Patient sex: M
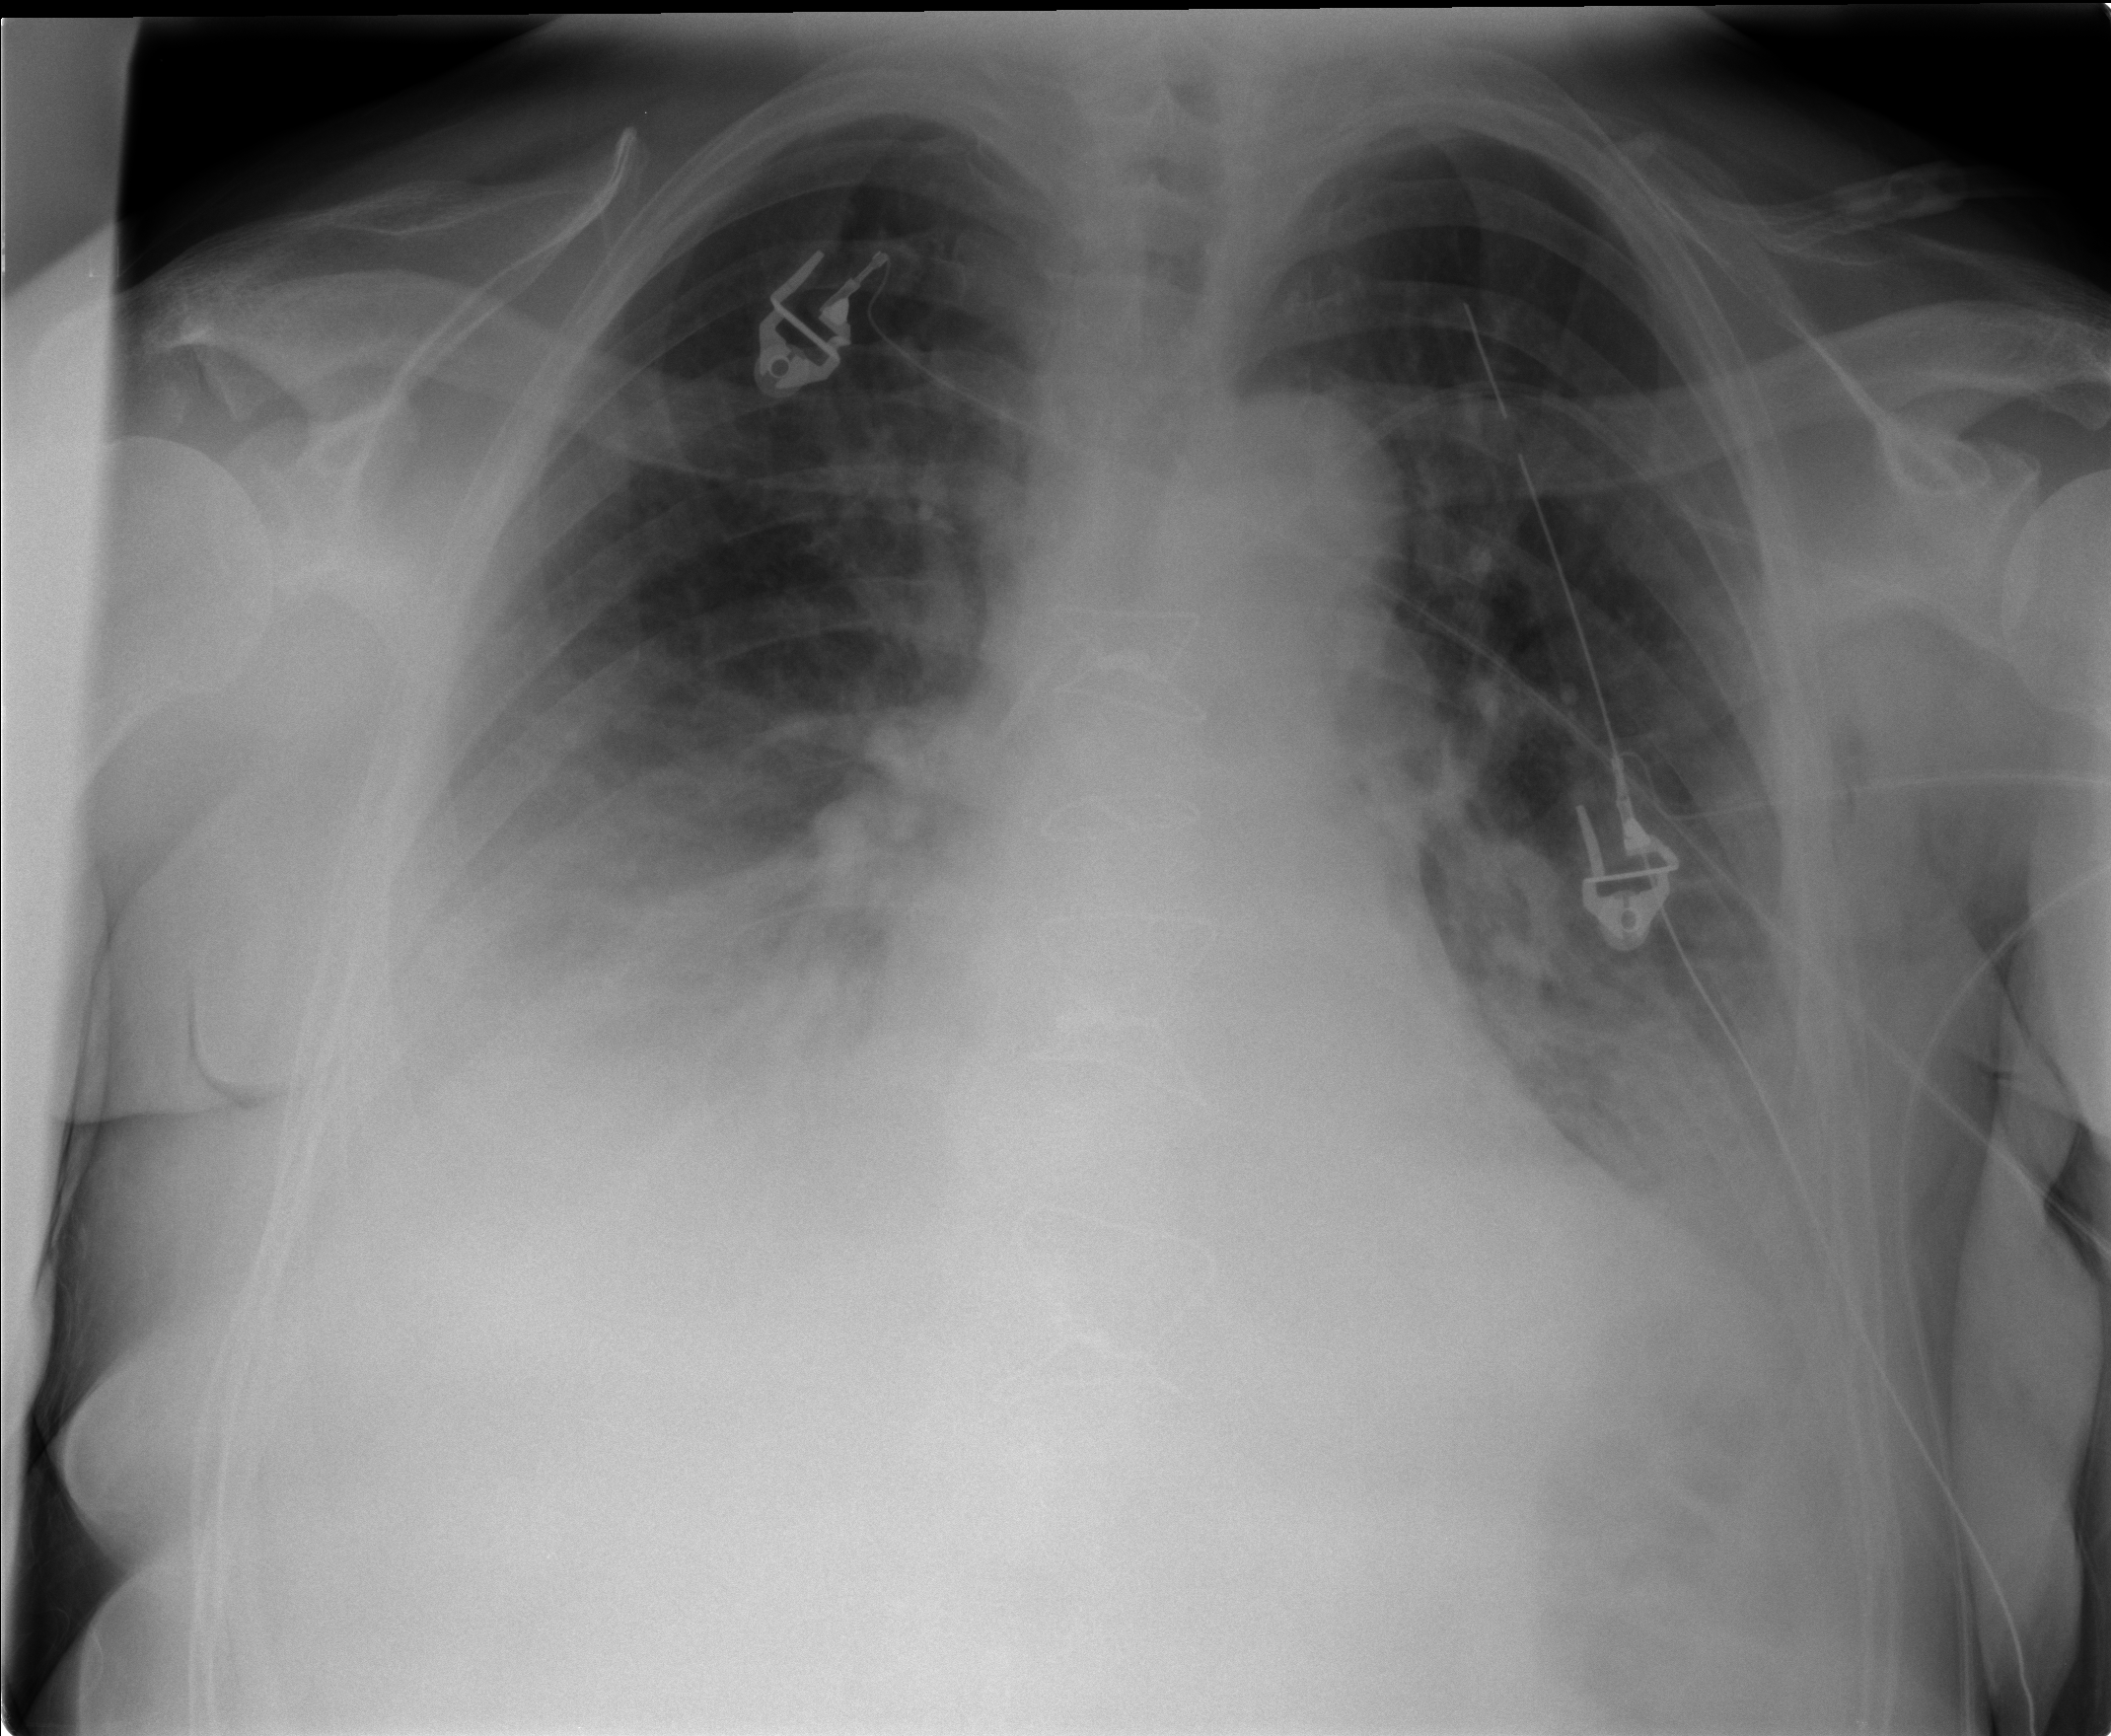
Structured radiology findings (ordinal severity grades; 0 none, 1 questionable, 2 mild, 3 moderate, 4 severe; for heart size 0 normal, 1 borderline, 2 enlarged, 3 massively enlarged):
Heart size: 0
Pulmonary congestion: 1
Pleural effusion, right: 2
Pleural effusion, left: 2
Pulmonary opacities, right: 2
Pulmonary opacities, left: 2
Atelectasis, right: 2
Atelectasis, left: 2